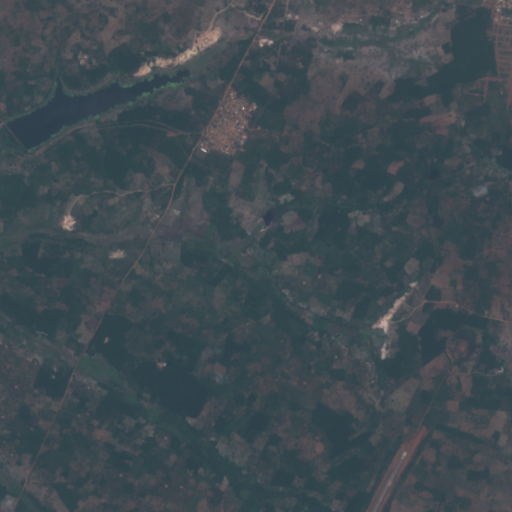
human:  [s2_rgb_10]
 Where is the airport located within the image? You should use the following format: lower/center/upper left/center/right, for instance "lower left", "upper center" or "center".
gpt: The airport is located in the lower right of the image.
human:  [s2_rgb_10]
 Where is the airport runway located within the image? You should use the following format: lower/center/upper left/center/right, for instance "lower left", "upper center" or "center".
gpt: The airport runway is located in the lower right of the image.
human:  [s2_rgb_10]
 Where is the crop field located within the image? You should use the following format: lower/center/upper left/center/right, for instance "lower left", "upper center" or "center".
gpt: The crop field is located in the upper of the image.
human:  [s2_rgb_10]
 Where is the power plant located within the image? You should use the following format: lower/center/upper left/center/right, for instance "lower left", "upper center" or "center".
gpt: There is no power plant in the image.